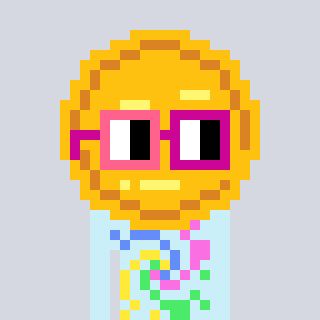
a pixel art character with square pink and red glasses, a medal-shaped head and a cold-colored body on a cool background